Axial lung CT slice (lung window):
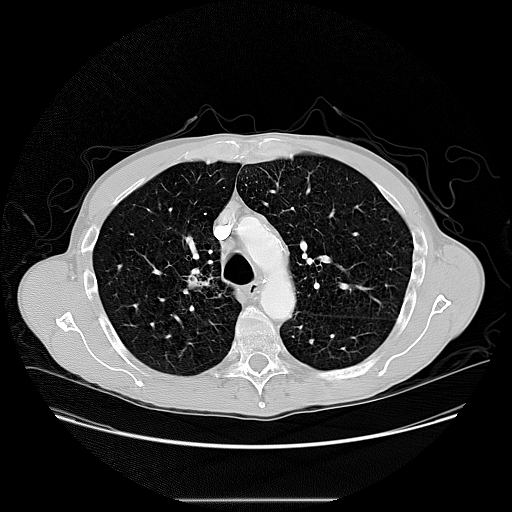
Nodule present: yes
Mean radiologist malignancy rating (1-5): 4.75